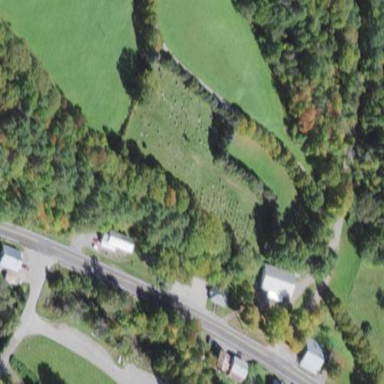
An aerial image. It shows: Grave yard.